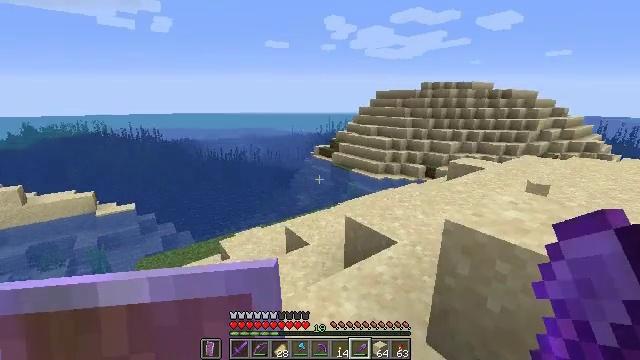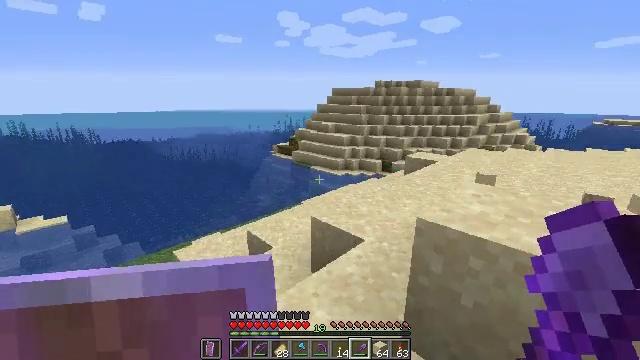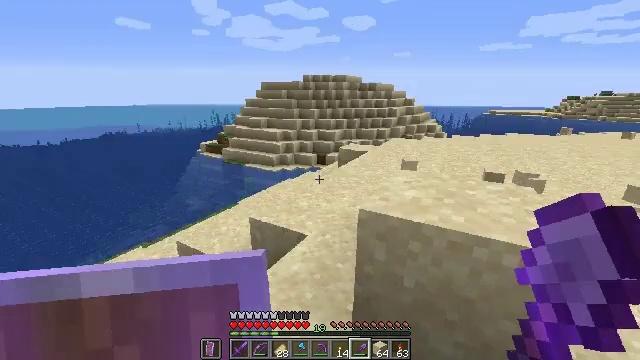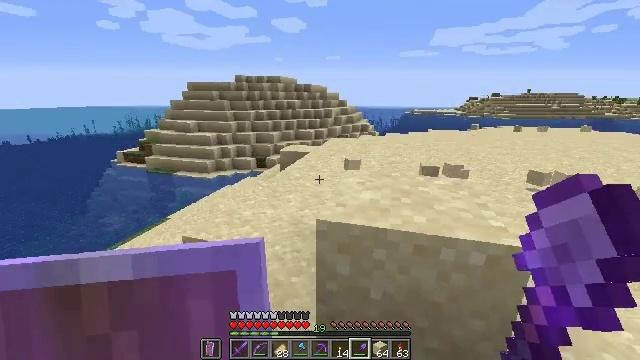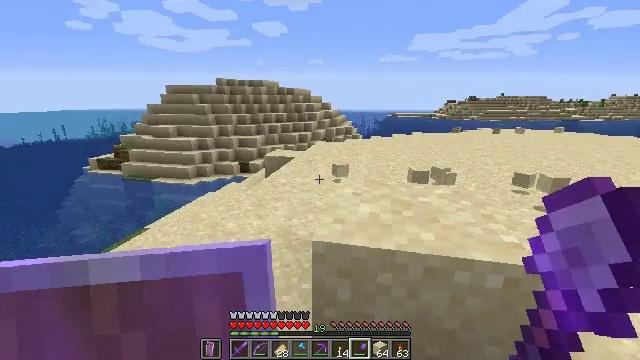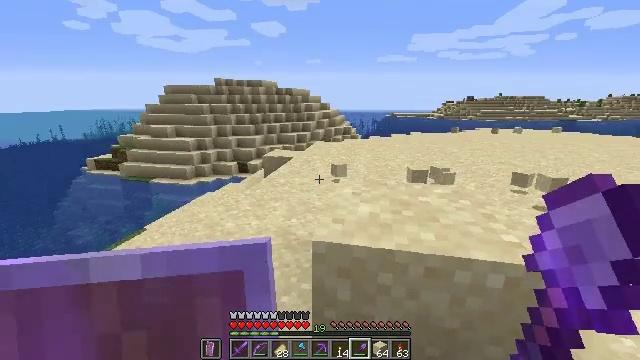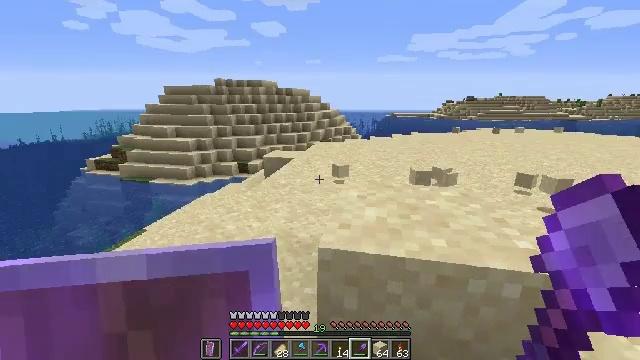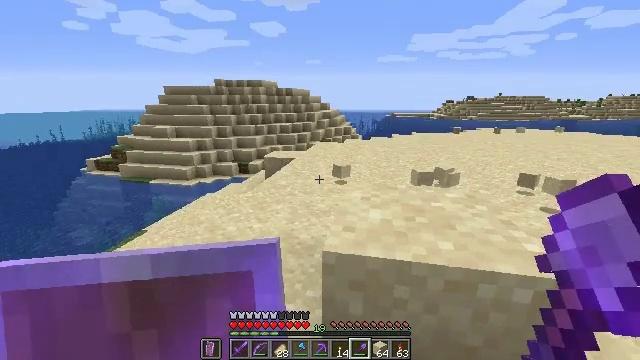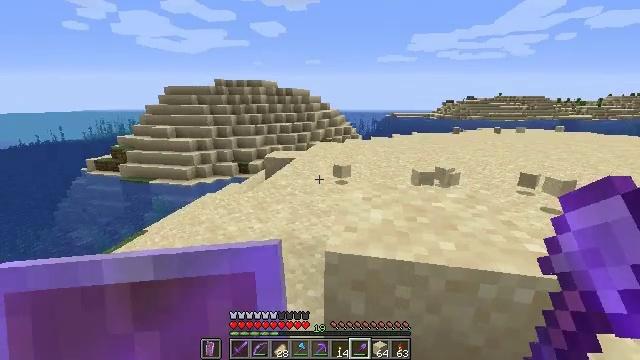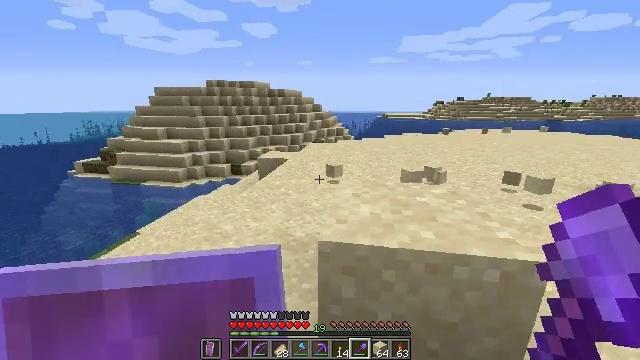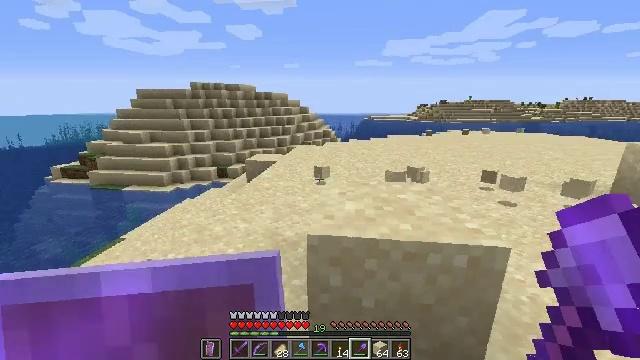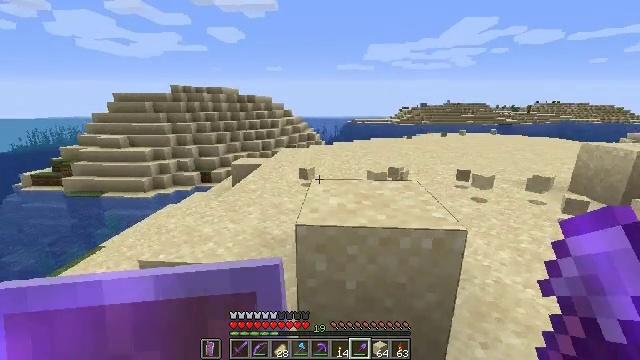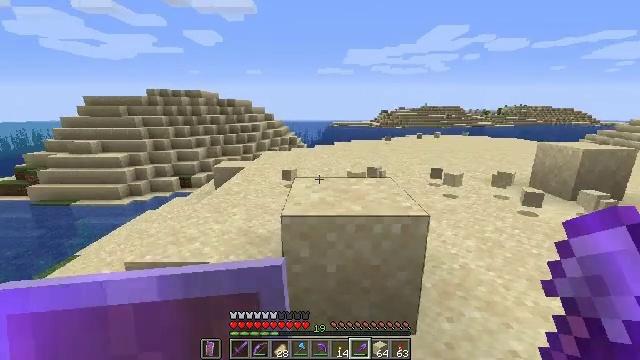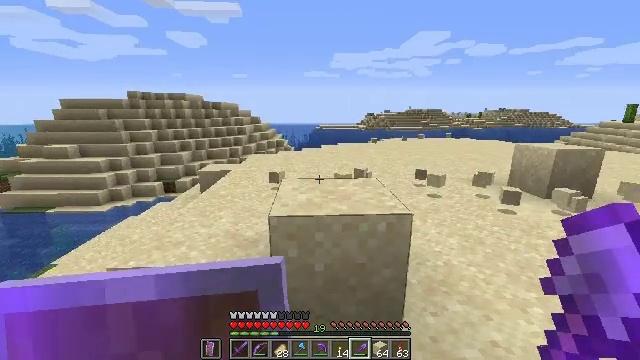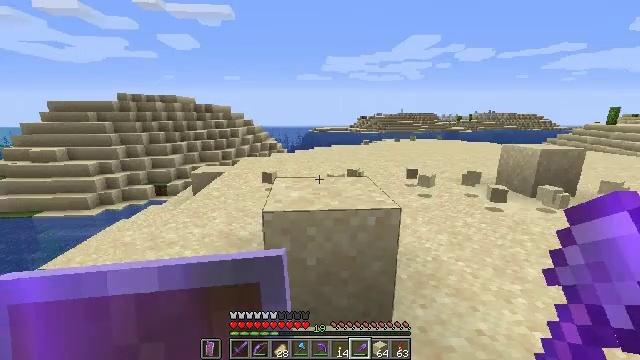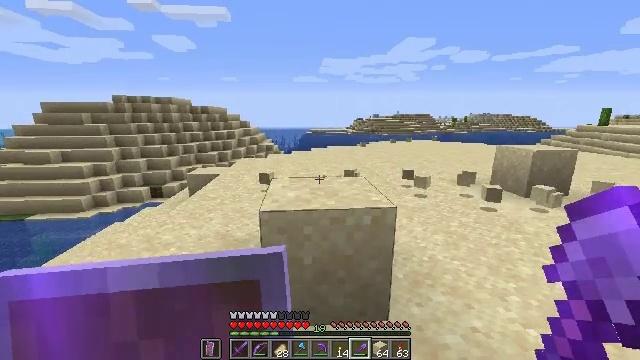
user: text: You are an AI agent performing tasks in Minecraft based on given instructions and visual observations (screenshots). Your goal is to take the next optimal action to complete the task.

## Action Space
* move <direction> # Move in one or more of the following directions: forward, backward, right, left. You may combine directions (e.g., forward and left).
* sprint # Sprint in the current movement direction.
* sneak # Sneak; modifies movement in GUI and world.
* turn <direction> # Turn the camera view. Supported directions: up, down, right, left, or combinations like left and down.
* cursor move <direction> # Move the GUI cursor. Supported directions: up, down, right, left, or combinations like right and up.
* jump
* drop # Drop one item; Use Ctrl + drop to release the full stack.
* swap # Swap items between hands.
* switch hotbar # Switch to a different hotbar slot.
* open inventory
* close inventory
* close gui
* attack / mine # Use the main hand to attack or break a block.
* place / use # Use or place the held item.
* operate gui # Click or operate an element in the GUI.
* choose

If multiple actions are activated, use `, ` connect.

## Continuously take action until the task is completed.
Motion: motion action
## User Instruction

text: Gather sand from the desert.
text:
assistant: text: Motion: move forward, turn right
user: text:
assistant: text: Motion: move forward, turn right and down
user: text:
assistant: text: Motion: move forward, turn right
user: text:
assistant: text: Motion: turn right
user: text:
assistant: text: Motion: no_op
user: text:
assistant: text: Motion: no_op
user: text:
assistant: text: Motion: no_op
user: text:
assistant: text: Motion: move back
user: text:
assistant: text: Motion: move back, turn right
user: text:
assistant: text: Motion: move back, turn right
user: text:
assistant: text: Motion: move back, turn right
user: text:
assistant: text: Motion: turn right
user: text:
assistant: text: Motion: turn right
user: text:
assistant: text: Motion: turn right
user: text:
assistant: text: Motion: no_op
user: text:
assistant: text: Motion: no_op
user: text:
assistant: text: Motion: no_op
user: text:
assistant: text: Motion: no_op
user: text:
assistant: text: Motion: attack / mine
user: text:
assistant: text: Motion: attack / mine
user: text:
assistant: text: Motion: attack / mine
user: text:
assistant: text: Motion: attack / mine
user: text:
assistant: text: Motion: no_op
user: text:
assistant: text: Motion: move forward
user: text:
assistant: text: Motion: move forward
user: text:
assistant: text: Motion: move forward
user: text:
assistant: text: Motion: move forward
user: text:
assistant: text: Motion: move forward
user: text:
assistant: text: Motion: move forward
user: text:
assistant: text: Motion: move forward